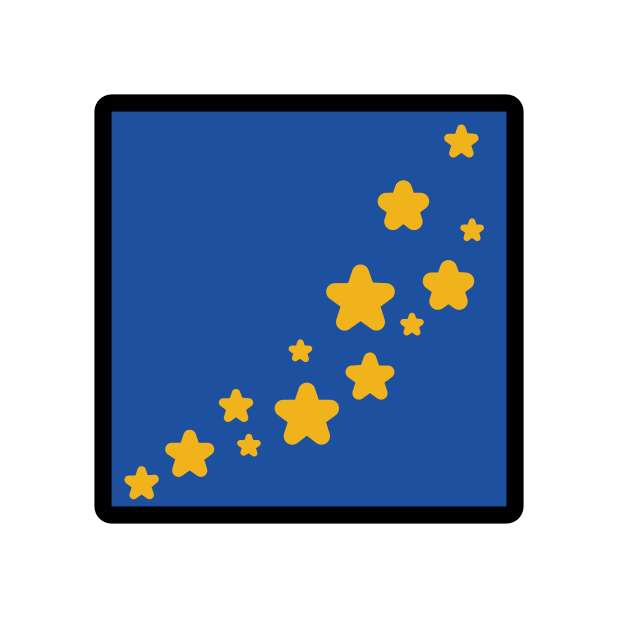
Emoji: 🌌
Name: milky way
Unicode: 0x1f30c